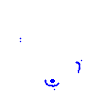
Particle: proton